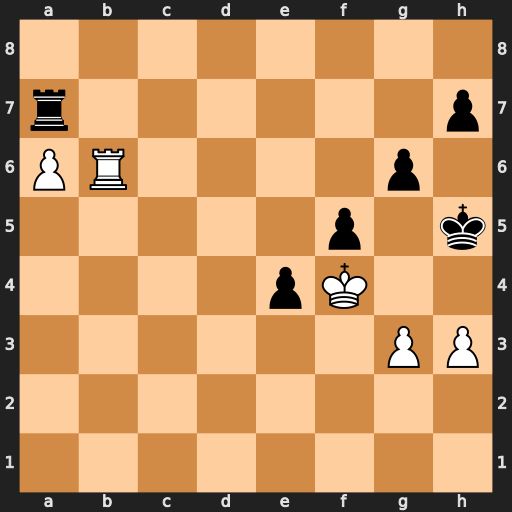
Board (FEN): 8/r6p/PR4p1/5p1k/4pK2/6PP/8/8
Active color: w
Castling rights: -
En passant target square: -
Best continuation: Rb7 g5+ Kxf5 Rxa6 Rxh7+